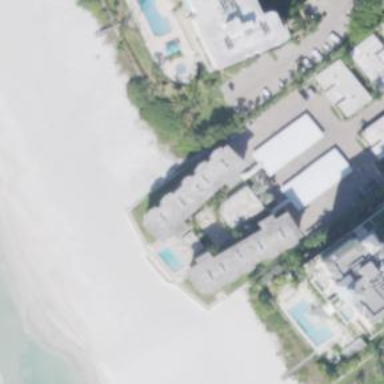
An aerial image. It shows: Hotel building.